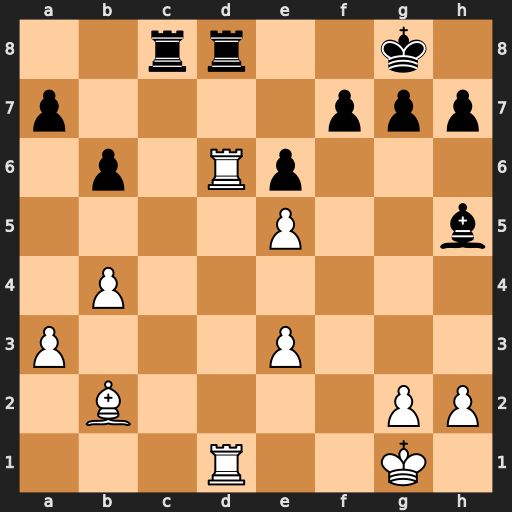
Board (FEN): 2rr2k1/p4ppp/1p1Rp3/4P2b/1P6/P3P3/1B4PP/3R2K1
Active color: w
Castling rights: -
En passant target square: -
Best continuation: Rxd8+ Rxd8 Rxd8#